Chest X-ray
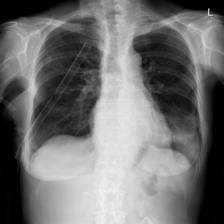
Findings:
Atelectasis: negative
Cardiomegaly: negative
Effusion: positive
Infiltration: positive
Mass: negative
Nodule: negative
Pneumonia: negative
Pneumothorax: negative
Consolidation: negative
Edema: negative
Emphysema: negative
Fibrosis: negative
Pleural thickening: negative
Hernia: negative